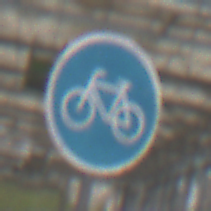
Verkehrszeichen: Radweg
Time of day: Midday
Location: Roofed (Special)
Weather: Overcast
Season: NotSpecified
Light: Natural